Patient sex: F
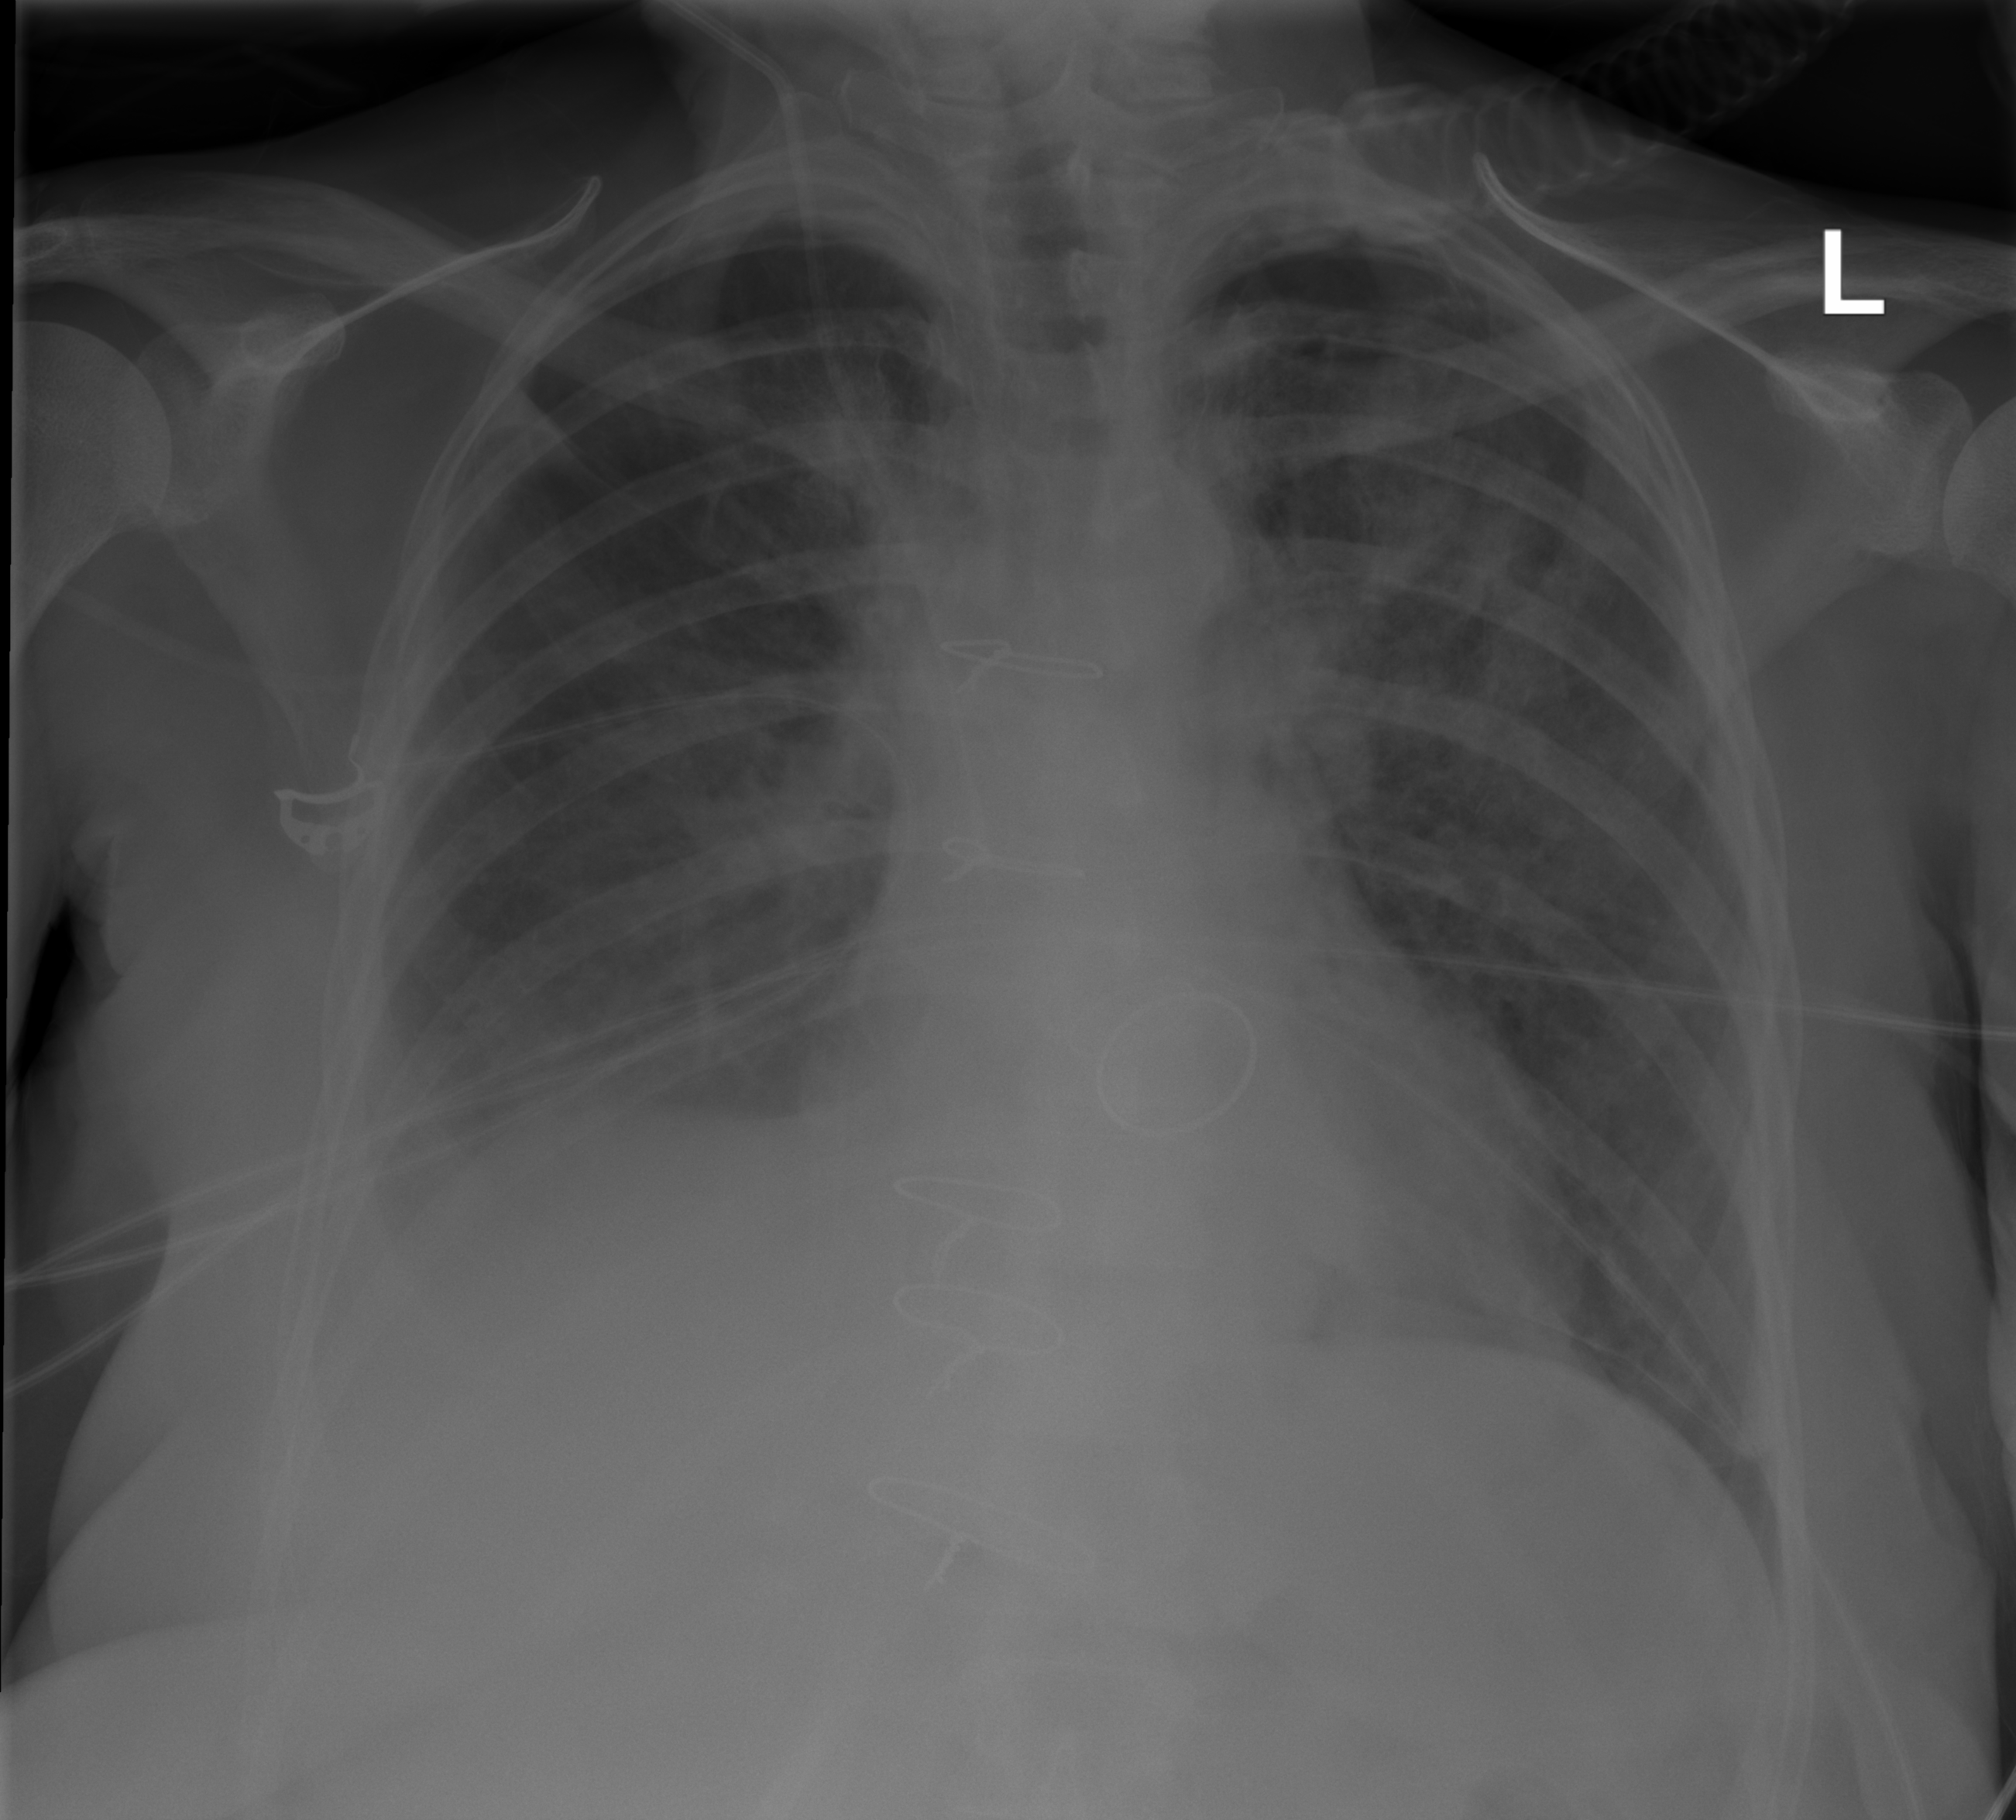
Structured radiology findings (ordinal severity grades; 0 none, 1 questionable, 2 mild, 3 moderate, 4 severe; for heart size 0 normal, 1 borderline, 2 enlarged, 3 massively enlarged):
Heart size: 1
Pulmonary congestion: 2
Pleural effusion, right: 3
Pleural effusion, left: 0
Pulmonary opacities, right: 2
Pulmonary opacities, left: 3
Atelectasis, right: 2
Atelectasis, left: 2